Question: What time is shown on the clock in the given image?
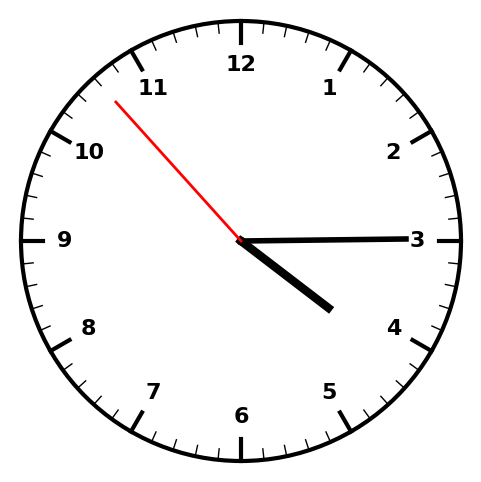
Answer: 04:14:53